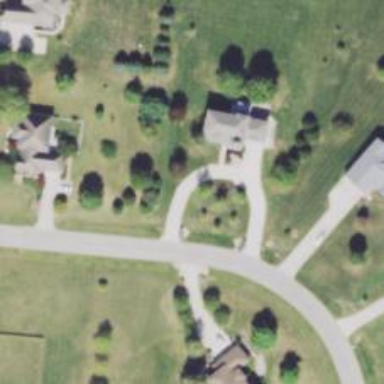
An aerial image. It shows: Driveway.